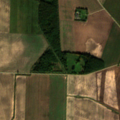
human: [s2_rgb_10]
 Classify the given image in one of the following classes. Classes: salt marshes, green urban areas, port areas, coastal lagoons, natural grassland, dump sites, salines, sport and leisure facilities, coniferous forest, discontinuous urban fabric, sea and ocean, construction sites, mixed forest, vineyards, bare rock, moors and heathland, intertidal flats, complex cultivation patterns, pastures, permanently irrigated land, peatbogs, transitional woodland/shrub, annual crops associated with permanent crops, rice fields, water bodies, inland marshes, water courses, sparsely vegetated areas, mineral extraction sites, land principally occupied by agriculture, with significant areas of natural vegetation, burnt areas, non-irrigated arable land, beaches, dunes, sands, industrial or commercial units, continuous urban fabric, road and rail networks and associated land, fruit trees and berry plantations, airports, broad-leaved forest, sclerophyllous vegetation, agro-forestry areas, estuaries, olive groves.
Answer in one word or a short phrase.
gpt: non-irrigated arable land, broad-leaved forest